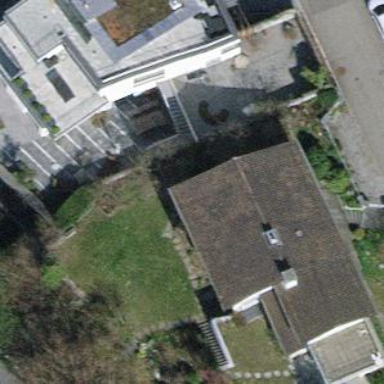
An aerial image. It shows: Building with apartments and flat roof.